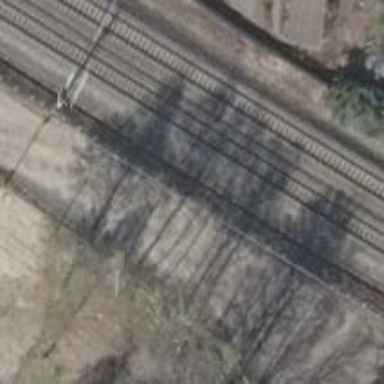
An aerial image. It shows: Disused railway spur line.